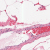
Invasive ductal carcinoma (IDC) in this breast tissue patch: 0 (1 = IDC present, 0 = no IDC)